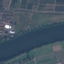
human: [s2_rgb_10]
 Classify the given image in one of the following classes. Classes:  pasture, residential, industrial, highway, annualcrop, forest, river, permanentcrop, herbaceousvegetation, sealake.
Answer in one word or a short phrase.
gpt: River